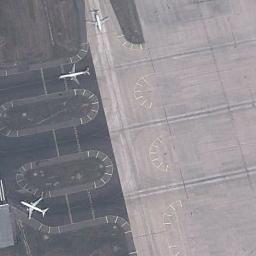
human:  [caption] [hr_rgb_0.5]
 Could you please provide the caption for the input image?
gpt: There are many planes of different sizes in a clearing .

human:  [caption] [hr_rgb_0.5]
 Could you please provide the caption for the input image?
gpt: There are many oval yellow landmarks and three planes on the ground .

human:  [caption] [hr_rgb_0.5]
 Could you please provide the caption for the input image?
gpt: Two planes on the runway and another passing plane behind them .

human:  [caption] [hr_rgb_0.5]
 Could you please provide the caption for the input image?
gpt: Three planes are parked on the runway .

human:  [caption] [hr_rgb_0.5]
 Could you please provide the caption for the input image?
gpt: Two planes are on the marked ground .